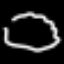
Label: squiggle